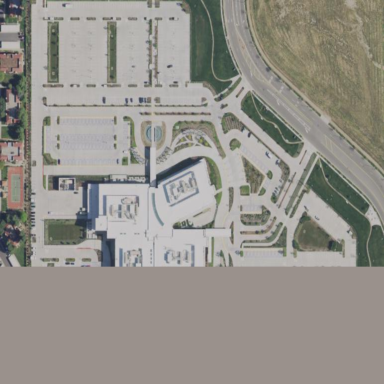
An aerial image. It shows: Healthcare facility identified as hospital.